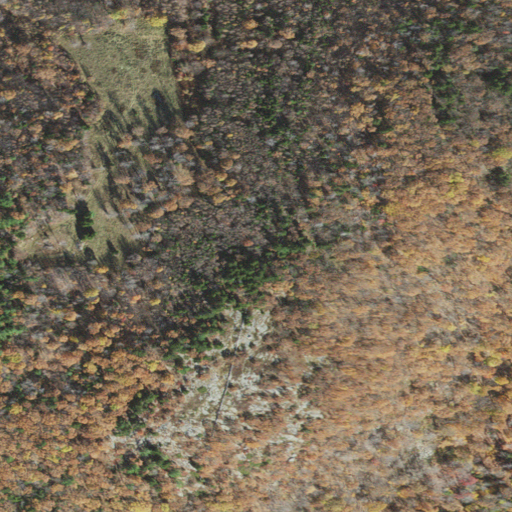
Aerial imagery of mountain in New Hampshire named Kidder Mountain containing mixed forest, deciduous forest, and shrub